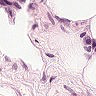
Metastatic tissue present: no